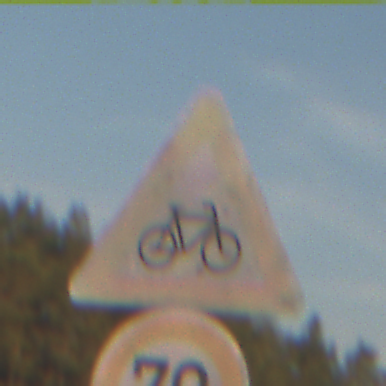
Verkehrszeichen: RadverkehrLinks
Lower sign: Geschwindigkeit70
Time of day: SunriseSunset
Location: Outdoor (Nature)
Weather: PartlyCloudy
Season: NotSpecified
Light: Natural